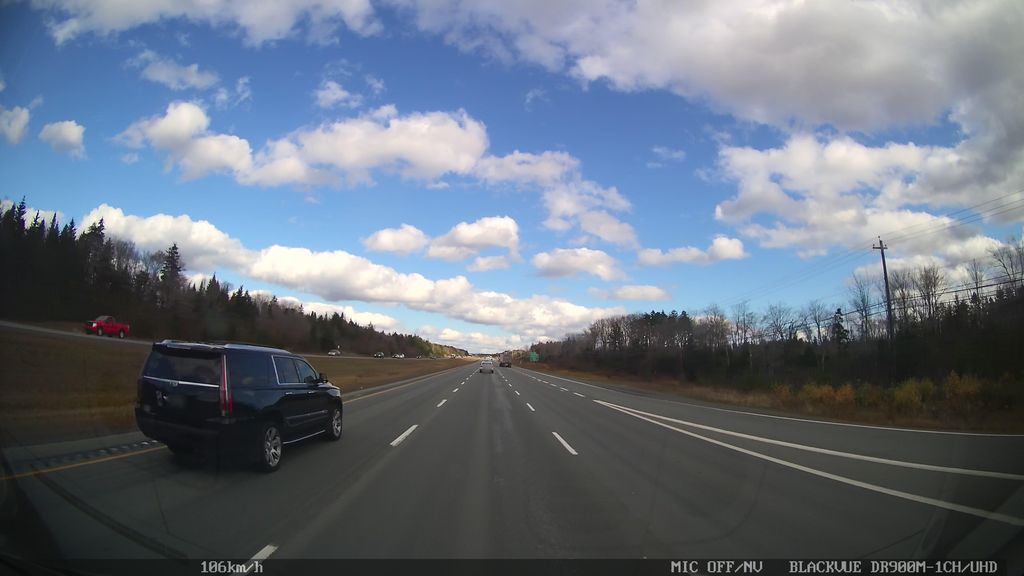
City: halifax